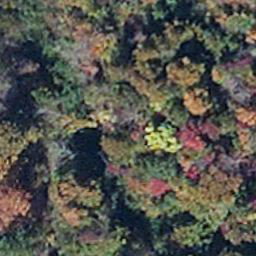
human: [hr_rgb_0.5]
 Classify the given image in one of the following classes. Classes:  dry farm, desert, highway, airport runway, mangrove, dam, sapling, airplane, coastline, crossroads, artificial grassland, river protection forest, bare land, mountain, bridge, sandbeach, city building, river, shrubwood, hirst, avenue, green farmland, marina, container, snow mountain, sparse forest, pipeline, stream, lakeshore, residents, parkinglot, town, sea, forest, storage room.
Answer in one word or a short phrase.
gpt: mangrove